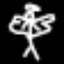
Label: angel